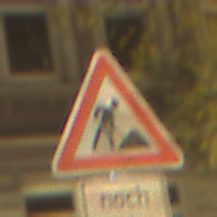
Verkehrszeichen: Arbeitsstelle
Zusatzzeichen unten: LaengeEinerStrecke3
Umgebung: Outdoor, Urban
Tageszeit: Night
Wetter: Clear
Licht: Artificial
Jahreszeit: NotSpecified
Kontrast: HighContrast